Interaction volume radius: 5 \u00c5
Interaction volume height: 20 \u00c5
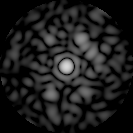
Disorder parameter: 0.7307